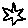
Label: star